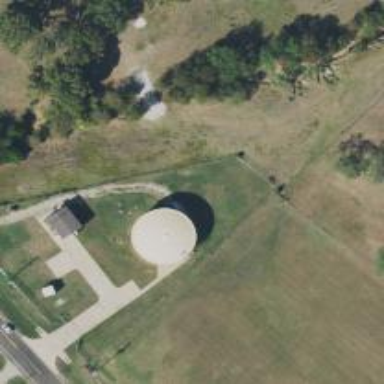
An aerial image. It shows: Water tower that is man-made.